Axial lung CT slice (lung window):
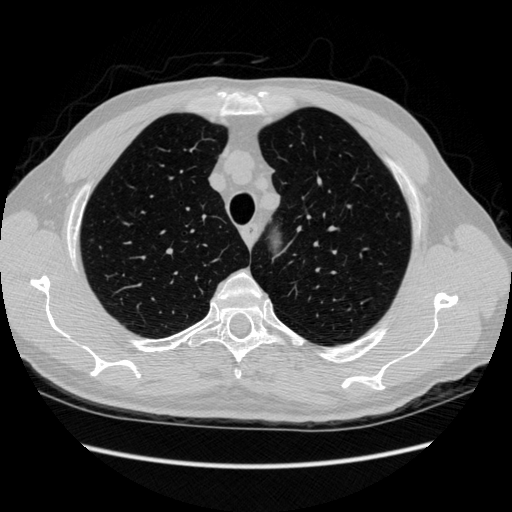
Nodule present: no